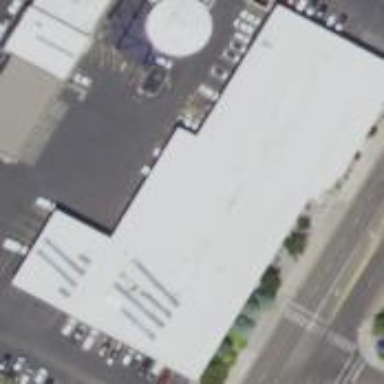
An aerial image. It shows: Building.